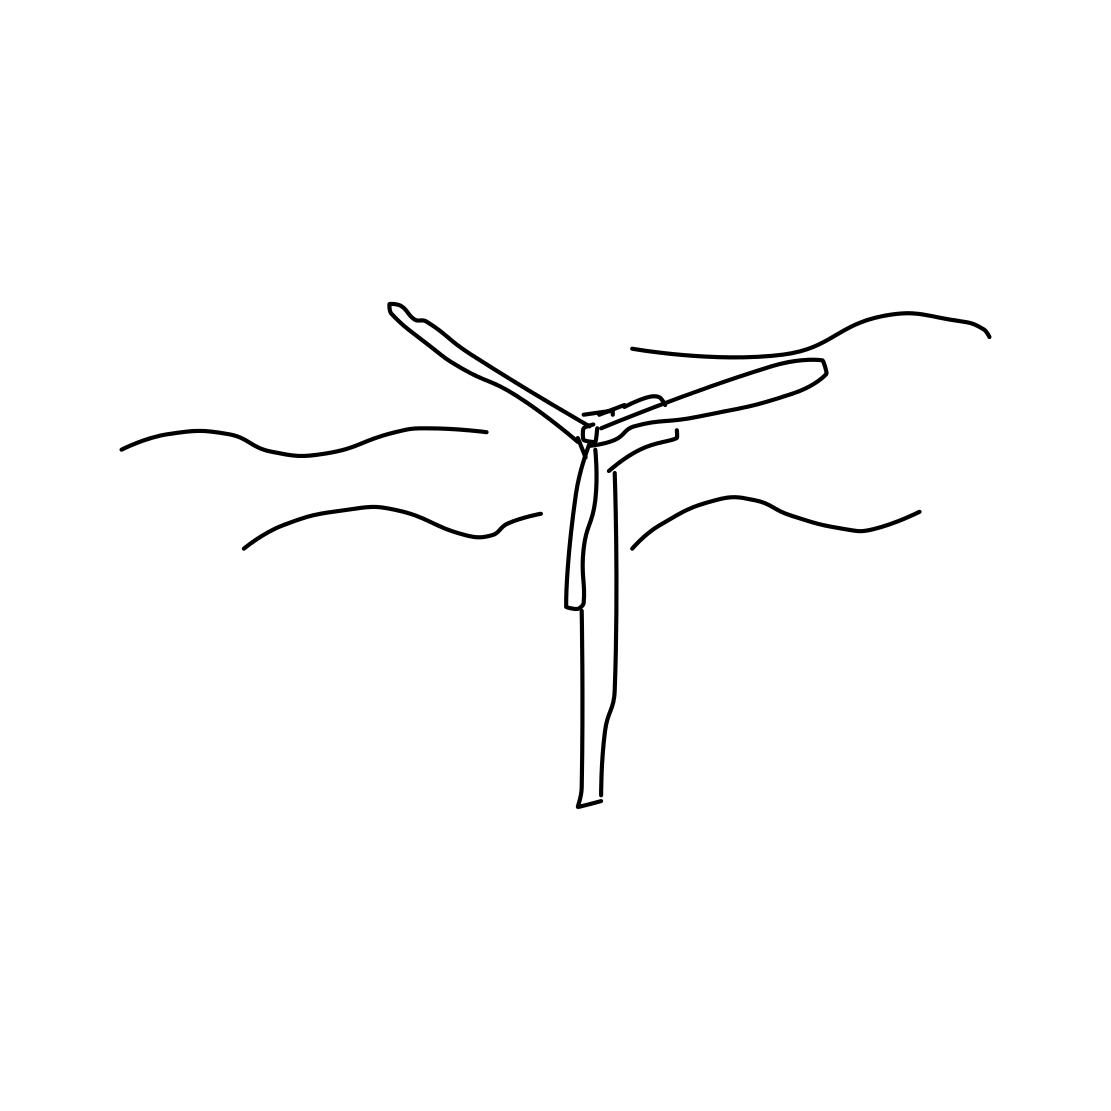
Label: windmill